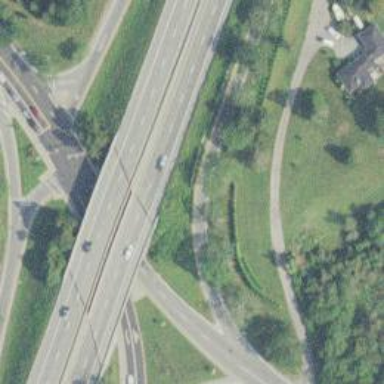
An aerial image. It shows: Expressway trunk_link with asphalt surface.